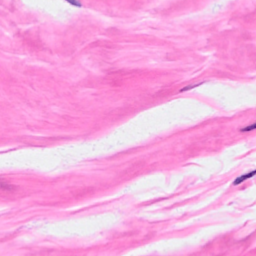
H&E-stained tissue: Breast